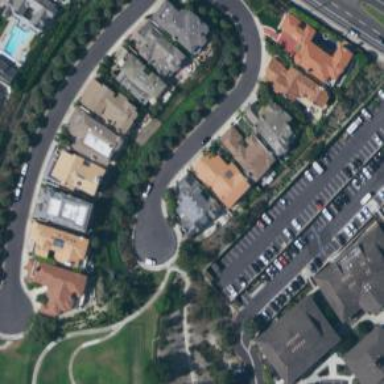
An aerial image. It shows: Residential road with asphalt surface. There is sidewalk on the left side.